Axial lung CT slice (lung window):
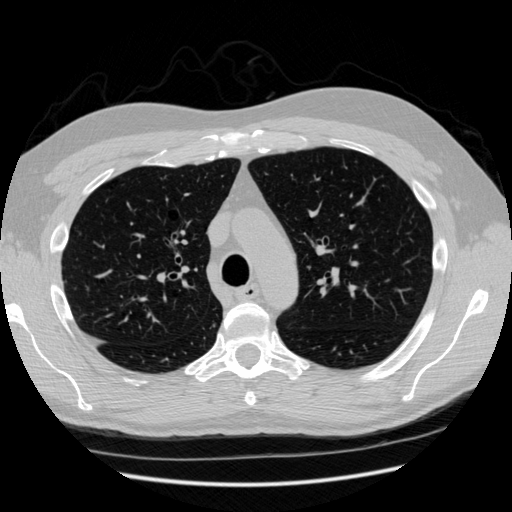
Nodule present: no